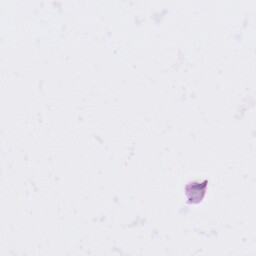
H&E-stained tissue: Ovarian